Question: Can anyone tel me how I would make a shape like this in CSS, with the triangle centered top or bottom like I want it ?

With one element.
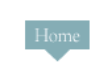
Answer: @harry; there are lot of ways to create this type of triangles arrows. I edit @jam fiddle & center the arrows.
CSS:
'''
div
{
background: #76a7dc;
padding: 10px;
display: inline;
position:relative;
}
div:after
{
border-color: #76a7dc transparent;
border-style: solid;
border-width: 10px 10px 0;
content: "";
margin-top: 5px;
display: block;
position: absolute;
width: 0;
margin-left:-10px;
left:50%;
bottom:-9px;
}
'''
check this example <URL>